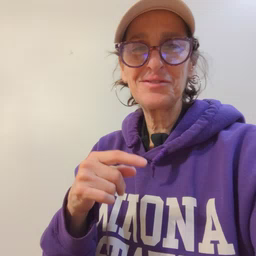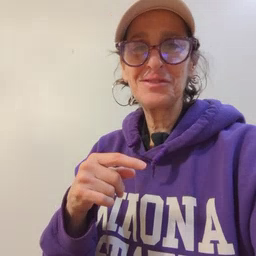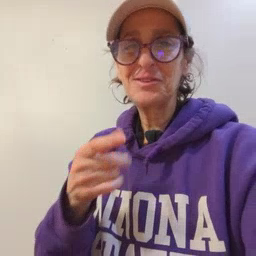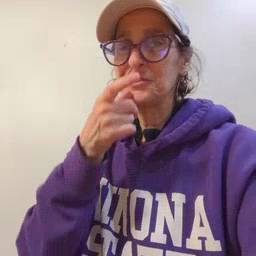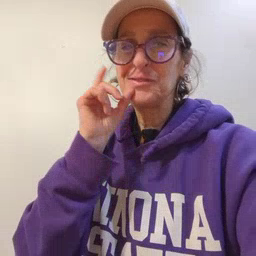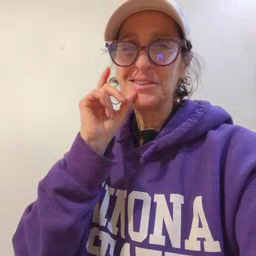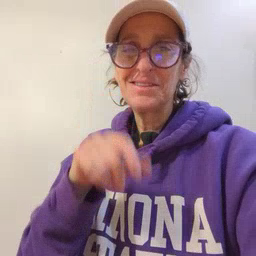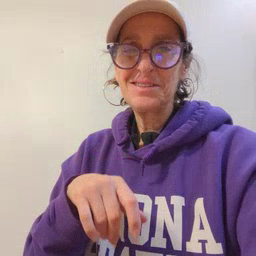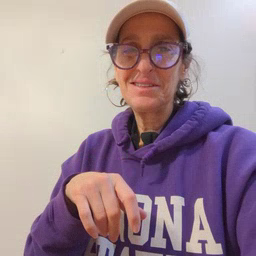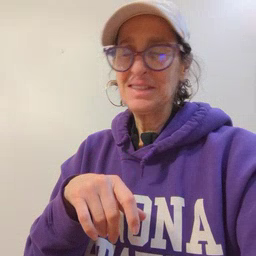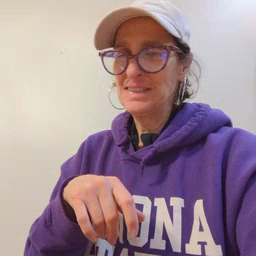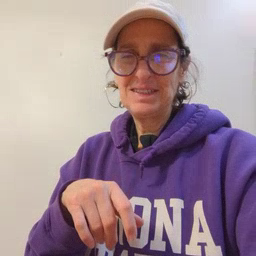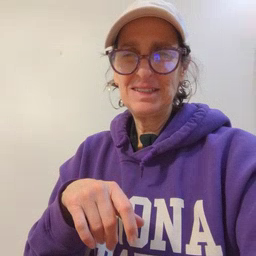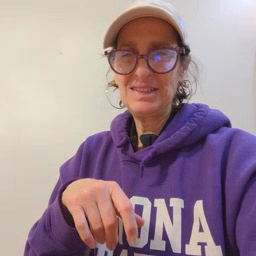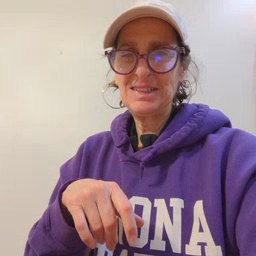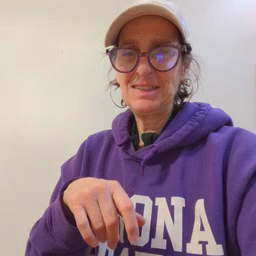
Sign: drink